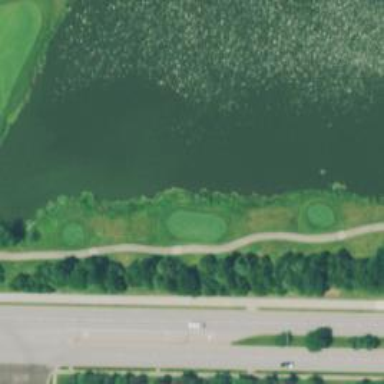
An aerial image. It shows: Water hazard on golf course. The hazard is natural water feature.